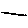
Label: line